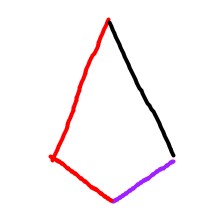
Shape: kite